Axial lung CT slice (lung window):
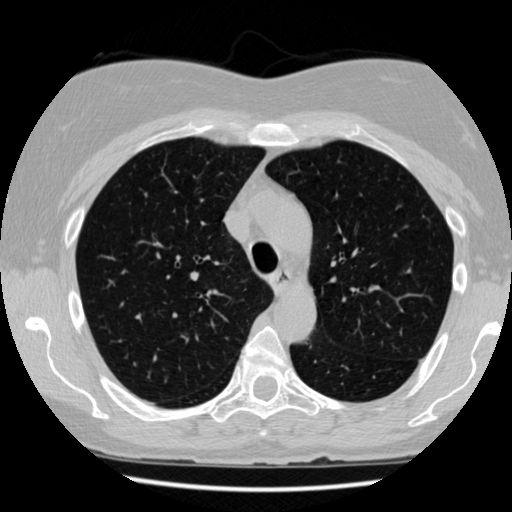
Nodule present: no